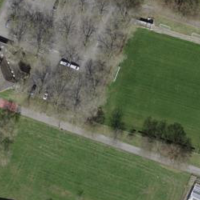
EUNIS habitat code: 55
Species observed at this site:
Clematis vitalba